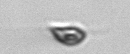
Label: Cryptophyta